Field crop: maize
Growth stage: 2
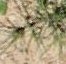
Species: salsola